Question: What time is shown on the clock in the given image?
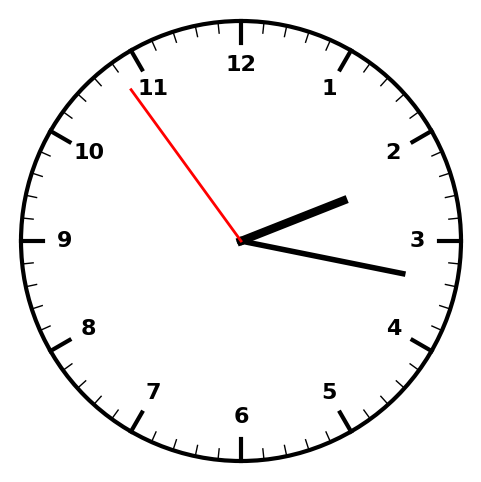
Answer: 02:16:54